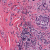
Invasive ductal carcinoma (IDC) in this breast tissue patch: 0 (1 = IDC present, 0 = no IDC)